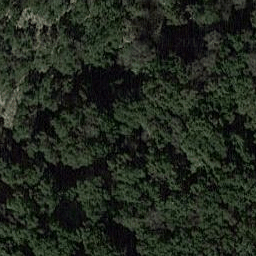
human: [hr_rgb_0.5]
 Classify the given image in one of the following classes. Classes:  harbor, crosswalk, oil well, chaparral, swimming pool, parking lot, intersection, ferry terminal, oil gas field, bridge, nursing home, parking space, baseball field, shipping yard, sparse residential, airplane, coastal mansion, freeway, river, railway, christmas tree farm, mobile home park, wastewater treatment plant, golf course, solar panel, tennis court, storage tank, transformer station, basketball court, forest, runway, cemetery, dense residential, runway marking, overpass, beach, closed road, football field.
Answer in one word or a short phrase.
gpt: forest